高二 · 代数
7. 如图是函数 $f(x)$ 及 $f(x)$ 在点 $P$ 处切线的图象, 则 $f(2)+f^{\prime}$ $=$

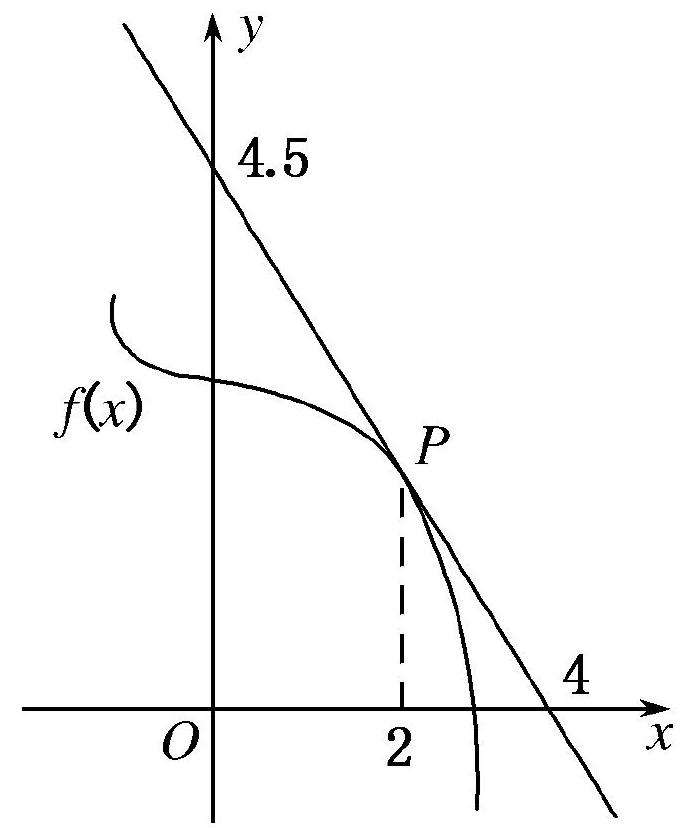
答案: ：从图中可知, 切线的方程为 $\frac{x}{4}+\frac{y}{